Question:
How do i create this design in Android App.
Please help me..I need to design this "red" percentage circle dynamically.
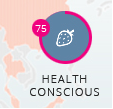
Answer: You need to have two progress bars one above the other, one with background color and one with red. Get them from xml in drawable and give them to the 'android:progressDrawable'
circle_progress_background.xml in drawable folder is as follows
'''
<?xml version="1.0" encoding="utf-8"?>
<layer-list xmlns:android="http://schemas.android.com/apk/res/android" >
<item android:id="@android:id/progress">
<shape
android:innerRadius="@dimen/sixty_dp"
android:shape="ring"
android:thickness="@dimen/seven_dp">
<gradient
android:startColor="@color/light_gray"
android:endColor="@color/light_gray"
android:type="sweep" />
</shape>
</item>
</layer-list>
'''
circle_progress_foreground.xml in drawable folder is as follows
'''
<?xml version="1.0" encoding="utf-8"?>
<layer-list xmlns:android="http://schemas.android.com/apk/res/android" >
<item android:id="@android:id/progress">
<shape
android:innerRadius="@dimen/sixty_dp"
android:shape="ring"
android:thickness="@dimen/seven_dp">
<gradient
android:startColor="@android:color/holo_blue_bright"
android:endColor="@android:color/holo_blue_light"
android:type="sweep" />
</shape>
</item>
</layer-list>
'''
and your layout_main.xml in layout folder is as follows
'''
<FrameLayout
android:layout_width="match_parent"
android:layout_height="match_parent" >
<ProgressBar
style="?android:attr/progressBarStyleHorizontal"
android:layout_width="match_parent"
android:layout_height="match_parent"
android:indeterminate="false"
android:max="100"
android:progress="100"
android:progressDrawable="@drawable/circle_progress_background"
android:rotation="-90" />
<ProgressBar
android:id="@+id/circle_progress_bar"
style="?android:attr/progressBarStyleHorizontal"
android:layout_width="match_parent"
android:layout_height="match_parent"
android:indeterminate="false"
android:max="100"
android:progressDrawable="@drawable/circle_progress_foreground"
android:rotation="-90" />
</FrameLayout>
'''
Now use the layout in activity as follows
'''
package com.example.usingcircletimer;
import android.app.Activity;
import android.content.Intent;
import android.os.Bundle;
import android.os.Handler;
import android.util.Log;
import android.view.View;
import android.view.View.OnClickListener;
import android.widget.Button;
import android.widget.ProgressBar;
public class MainActivity extends Activity {
private ProgressBar mProgressBar;
private Handler handler = new Handler();
@Override
protected void onCreate(Bundle savedInstanceState) {
super.onCreate(savedInstanceState);
setContentView(R.layout.layout_main);
mProgressBar = (ProgressBar) findViewById(R.id.circle_progress_bar);
Button btn = (Button) findViewById(R.id.btn);
btn.setOnClickListener(new OnClickListener() {
@Override
public void onClick(View v) {
new Thread(new Runnable() {
int i = 0;
int progressStatus = 0;
public void run() {
while (progressStatus < 100) {
progressStatus += 5;
try {
Thread.sleep(200);
} catch (InterruptedException e) {
e.printStackTrace();
}
// Update the progress bar
handler.post(new Runnable() {
public void run() {
mProgressBar
.setProgress(progressStatus);
i++;
}
});
}
}
}).start();
}
});
}
}
'''